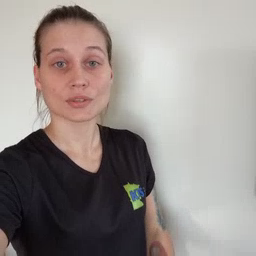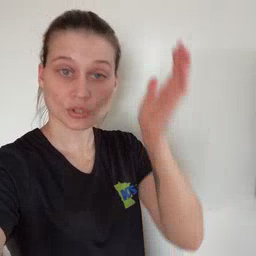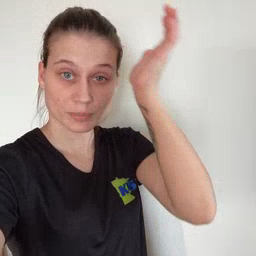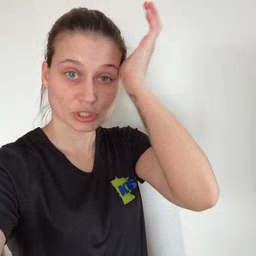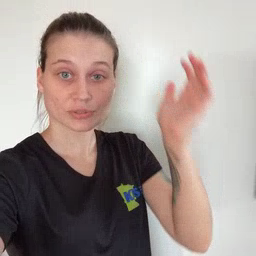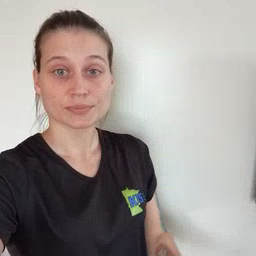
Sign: garbage